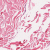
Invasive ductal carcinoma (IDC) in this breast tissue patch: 0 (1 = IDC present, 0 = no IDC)